Question: I am new to using Maven and Eclipse, I am following <URL> link.
Below is the I have in my workspace:
'''
<project xmlns="http://maven.apache.org/POM/4.0.0" xmlns:xsi="http://www.w3.org/2001/XMLSchema-instance"
xsi:schemaLocation="http://maven.apache.org/POM/4.0.0 http://maven.apache.org/maven-v4_0_0.xsd">
<modelVersion>4.0.0</modelVersion>
<groupId>com.HelloWorld</groupId>
<artifactId>SpringHelloWorld</artifactId>
<packaging>war</packaging>
<version>1.0-SNAPSHOT</version>
<name>SpringHelloWorld Maven Webapp</name>
<url>http://maven.apache.org</url>
<properties>
<spring.version>3.0.5.RELEASE</spring.version>
<jdk.version>1.6</jdk.version>
</properties>
<dependencies>
<dependency>
<groupId>org.springframework</groupId>
<artifactId>spring-core</artifactId>
<version>${spring.version}</version>
</dependency>
<dependency>
<groupId>org.springframework</groupId>
<artifactId>spring-web</artifactId>
<version>${spring.version}</version>
</dependency>
<dependency>
<groupId>org.springframework</groupId>
<artifactId>spring-webmvc</artifactId>
<version>${spring.version}</version>
</dependency>
<dependency>
<groupId>junit</groupId>
<artifactId>junit</artifactId>
<version>3.8.1</version>
<scope>test</scope>
</dependency>
</dependencies>
<build>
<finalName>SpringHelloWorld</finalName>
<plugins>
<plugin>
<groupId>org.apache.maven.plugins</groupId>
<artifactId>maven-compiler-plugin</artifactId>
<version>3.0</version>
<configuration>
<source>${jdk.version}</source>
<target>${jdk.version}</target>
</configuration>
</plugin>
</plugins>
</build>
</project>
'''
For adding the required jars, I run the below command from command prompt:
'''
mvn eclipse:eclipse -Dwtpversion=2.0
'''
I got the "BUILD SUCCESS" message in my console. But when I refresh the project in Eclipse IDE, I can see all the libraries are missing and the path for those jars does not exists.
e.g.
'Description Resource Path Location Type Project 'SpringHelloWorld' is missing required library: 'C:\Users\username\.m2\repository\org\springframework\spring-aop\3.0.5.RELEASE\spring-aop-3.0.5.RELEASE.jar' SpringHelloWorld Build path Build Path Problem'
For this error, when I check manually, I can't see any folder named 'springframework' inside the 'org' folder, hence the jar is missing and the error is displaye din Eclipse IDE.
I tried running the command 'mvn eclipse:eclipse -Dwtpversion=2.0' multiple times but of no use.
Please advice how to resolve this.
Below is the snapshot of the Eclipse Installations:

I am not getting the 'Maven' option when I 'Right Click' on my project in Eclipse IDE. Hence when I create the 'java' folder under the 'main' folder', I am not able to'Update Project Configuration' as mentioned <URL>. Please advice
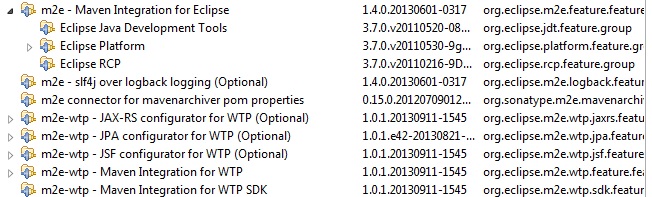
Answer: Please try installing m2eclipse plugin (if you haven't done so yet) and nextly convert project to use maven behaviour through right clicking on project and choosing "convert to maven" option.